Question: I have a progress Bar which is shown as below:
My question is v simple, how would i control the "thickness" of circular view as it seems to be too thick in my opinion. Thanks very much in Advance.

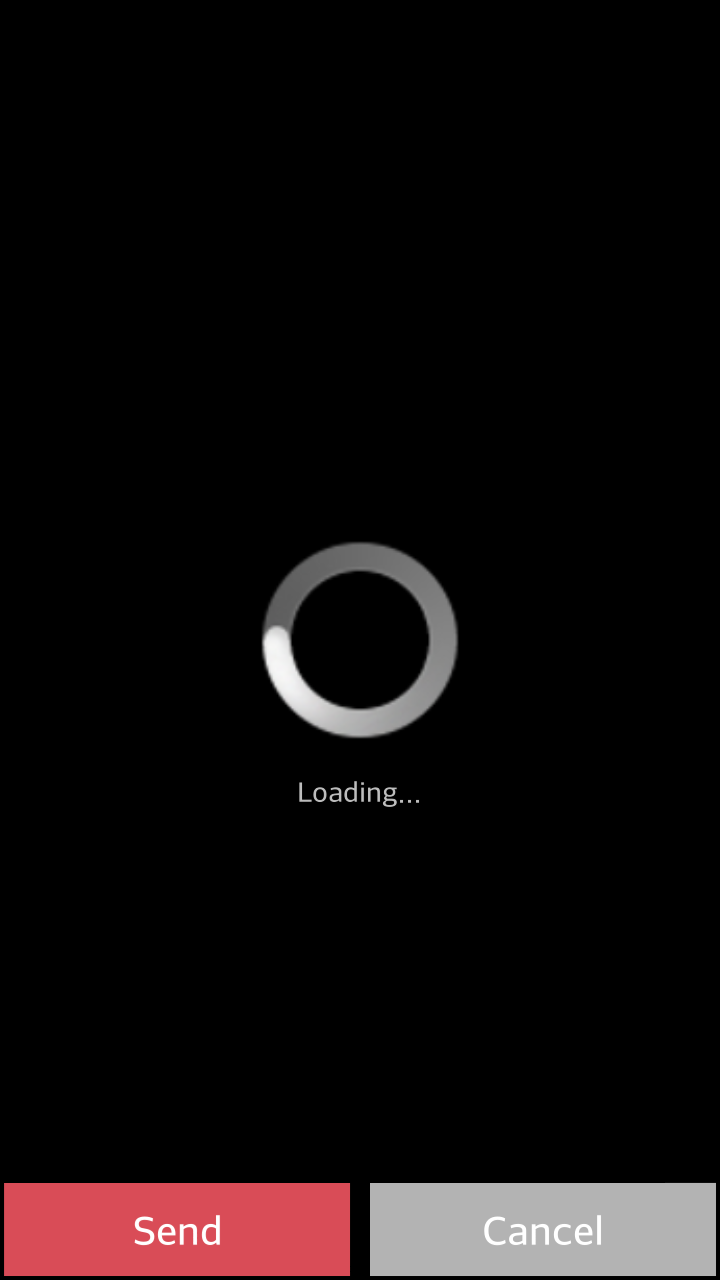
Answer: use this for bar style
style="?android:attr/progressBarStyleLarge"